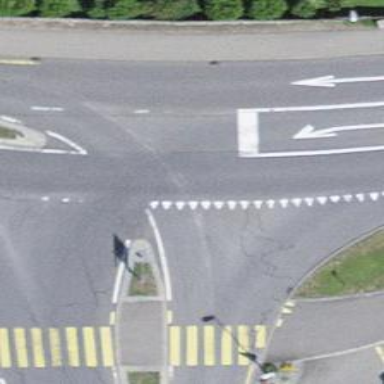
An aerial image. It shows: Secondary road with cycle track on the right.